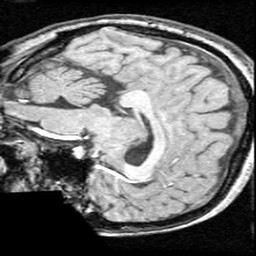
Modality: T1w
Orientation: sagittal
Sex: female
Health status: ill
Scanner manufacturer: ge
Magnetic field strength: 1.5 T
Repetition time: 21 s
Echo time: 0.008 s